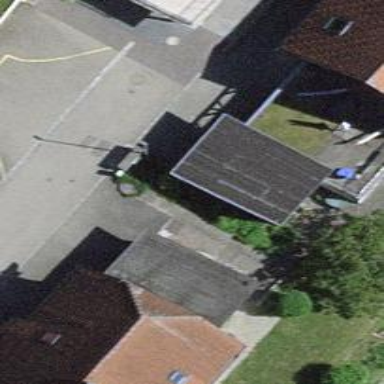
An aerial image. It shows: View of roof of building.